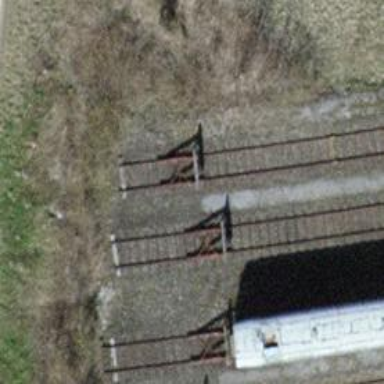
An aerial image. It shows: Railway buffer stop.